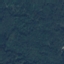
Land use / land cover: Forest